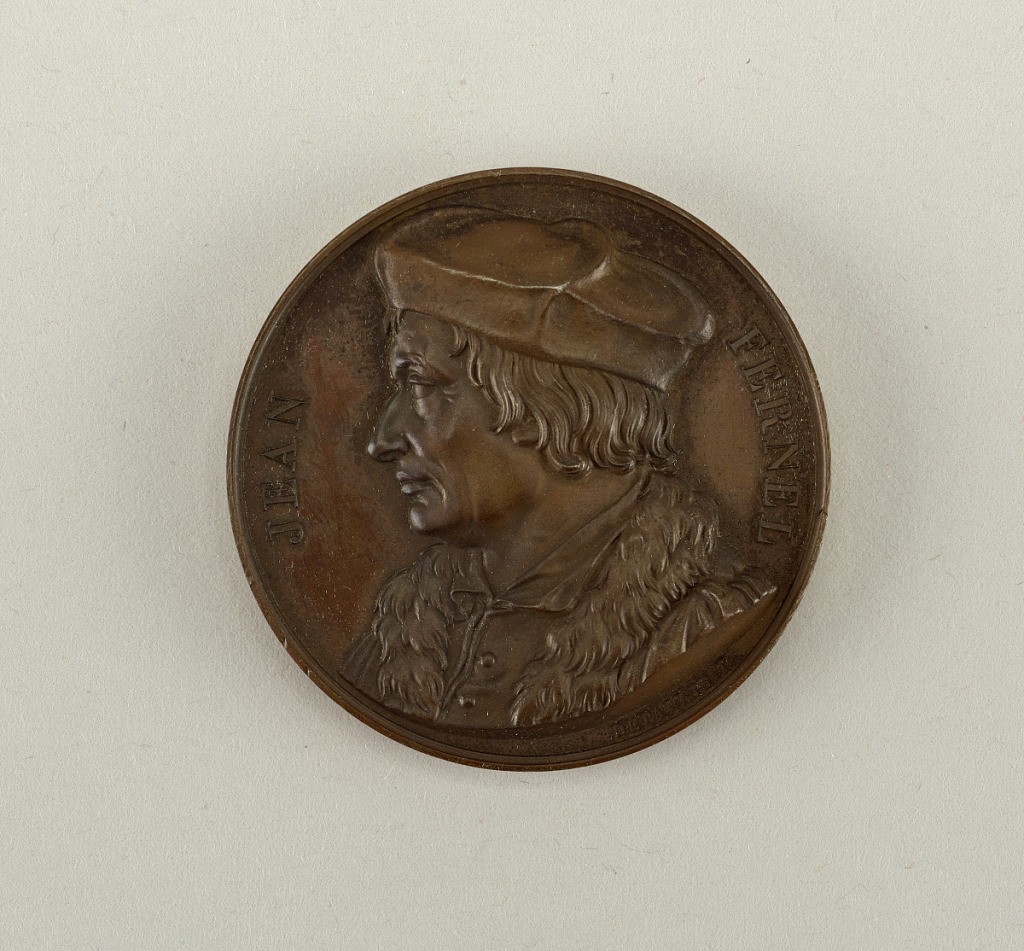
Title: Galerie métallique des grands hommes français (Great Men of France)
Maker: Alexis Joseph Depaulis, French, 1792 - 1867
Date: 1822
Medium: Cast bronze
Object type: Medal
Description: Bust of Jean François Fernel (1497 - 1558), to the left.